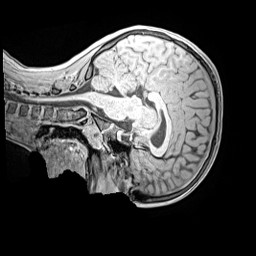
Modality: MP2RAGE
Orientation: sagittal
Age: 10
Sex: female
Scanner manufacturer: siemens
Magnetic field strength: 3 T
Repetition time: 4 s
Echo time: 0.00299 s